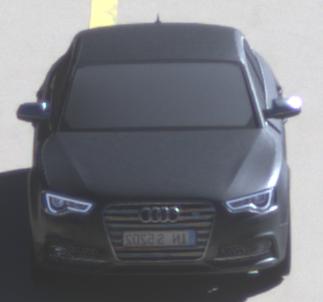
Make: Audi
Model: S5
Detailed model: F5
Model produced from: 2016
Model produced until: 2019
Doors: 2
Color: gray
Road condition: dry road
Daytime: morning or afternoon
Contrast: high contrast